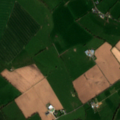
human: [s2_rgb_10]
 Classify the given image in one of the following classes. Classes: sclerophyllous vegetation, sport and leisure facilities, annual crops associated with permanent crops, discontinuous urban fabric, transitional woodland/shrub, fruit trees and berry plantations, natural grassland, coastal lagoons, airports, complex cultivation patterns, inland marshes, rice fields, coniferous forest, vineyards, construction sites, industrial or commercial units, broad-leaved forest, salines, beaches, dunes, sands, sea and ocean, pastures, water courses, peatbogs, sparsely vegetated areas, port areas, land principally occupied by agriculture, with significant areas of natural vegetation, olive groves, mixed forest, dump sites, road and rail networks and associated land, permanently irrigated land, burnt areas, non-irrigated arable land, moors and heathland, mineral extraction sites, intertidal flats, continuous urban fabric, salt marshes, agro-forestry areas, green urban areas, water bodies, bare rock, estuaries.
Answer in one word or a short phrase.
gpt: non-irrigated arable land, pastures